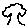
Label: tree